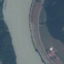
Label: River